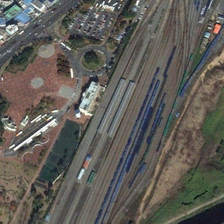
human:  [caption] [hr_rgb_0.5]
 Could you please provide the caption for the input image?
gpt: many green trees and some buildings are in two sides of a railway station .

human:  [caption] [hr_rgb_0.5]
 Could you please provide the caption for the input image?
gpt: many green trees and some buildings are in two sides of a railway station .

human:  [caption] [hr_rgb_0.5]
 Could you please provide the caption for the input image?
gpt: many green trees and some buildings are in two sides of a railway station .

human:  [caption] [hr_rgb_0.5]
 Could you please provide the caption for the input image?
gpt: many green trees and some buildings are in two sides of a railway station .

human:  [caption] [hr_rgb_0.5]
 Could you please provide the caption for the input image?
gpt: many green trees and some buildings are in two sides of a railway station .